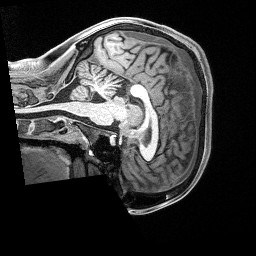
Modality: T1w
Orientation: sagittal
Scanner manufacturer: siemens
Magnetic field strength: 3 T
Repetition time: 2.4 s
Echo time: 0.00122 s